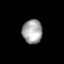
Tissue: lung
Cell type: T cells
Senescence score: 0.6149
Nuclear area (px): 467
Mean DAPI intensity: 165.991